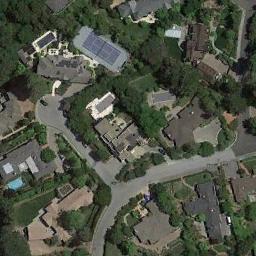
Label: tennis_court